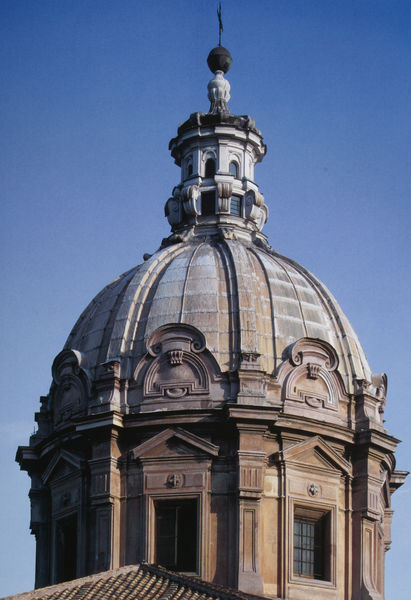
Titel: Kuppel
Künstler: Pietro da Cortona
Standort: Rom
Institution: SS. Luca e Martina
Schlagwörter: blau, himmel, kirchturm, fenster, glas, laterne, marmor, säule, dach, alt, architektur, barock, spitze, stein, kirche, rund, turm, deutschland, bogen, italien, giebel, ziegel, pilaster, kuppel, detail, stuck, hoch, foto, fotografie, bögen, zwiebel, berlin, kreuz, religion, zwiebelturm, dom, rippen, kuppe, kugel, kunst, kathedrale, rom, kapitell, halbrund, risalit, voluten, florenz, detaill, volute, glauben, streben, christentum, gibel, ädikula, risalite, petersdom, barrock, tambour, tambur, kreu, mailand, kuppel tambur, emporragend